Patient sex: F
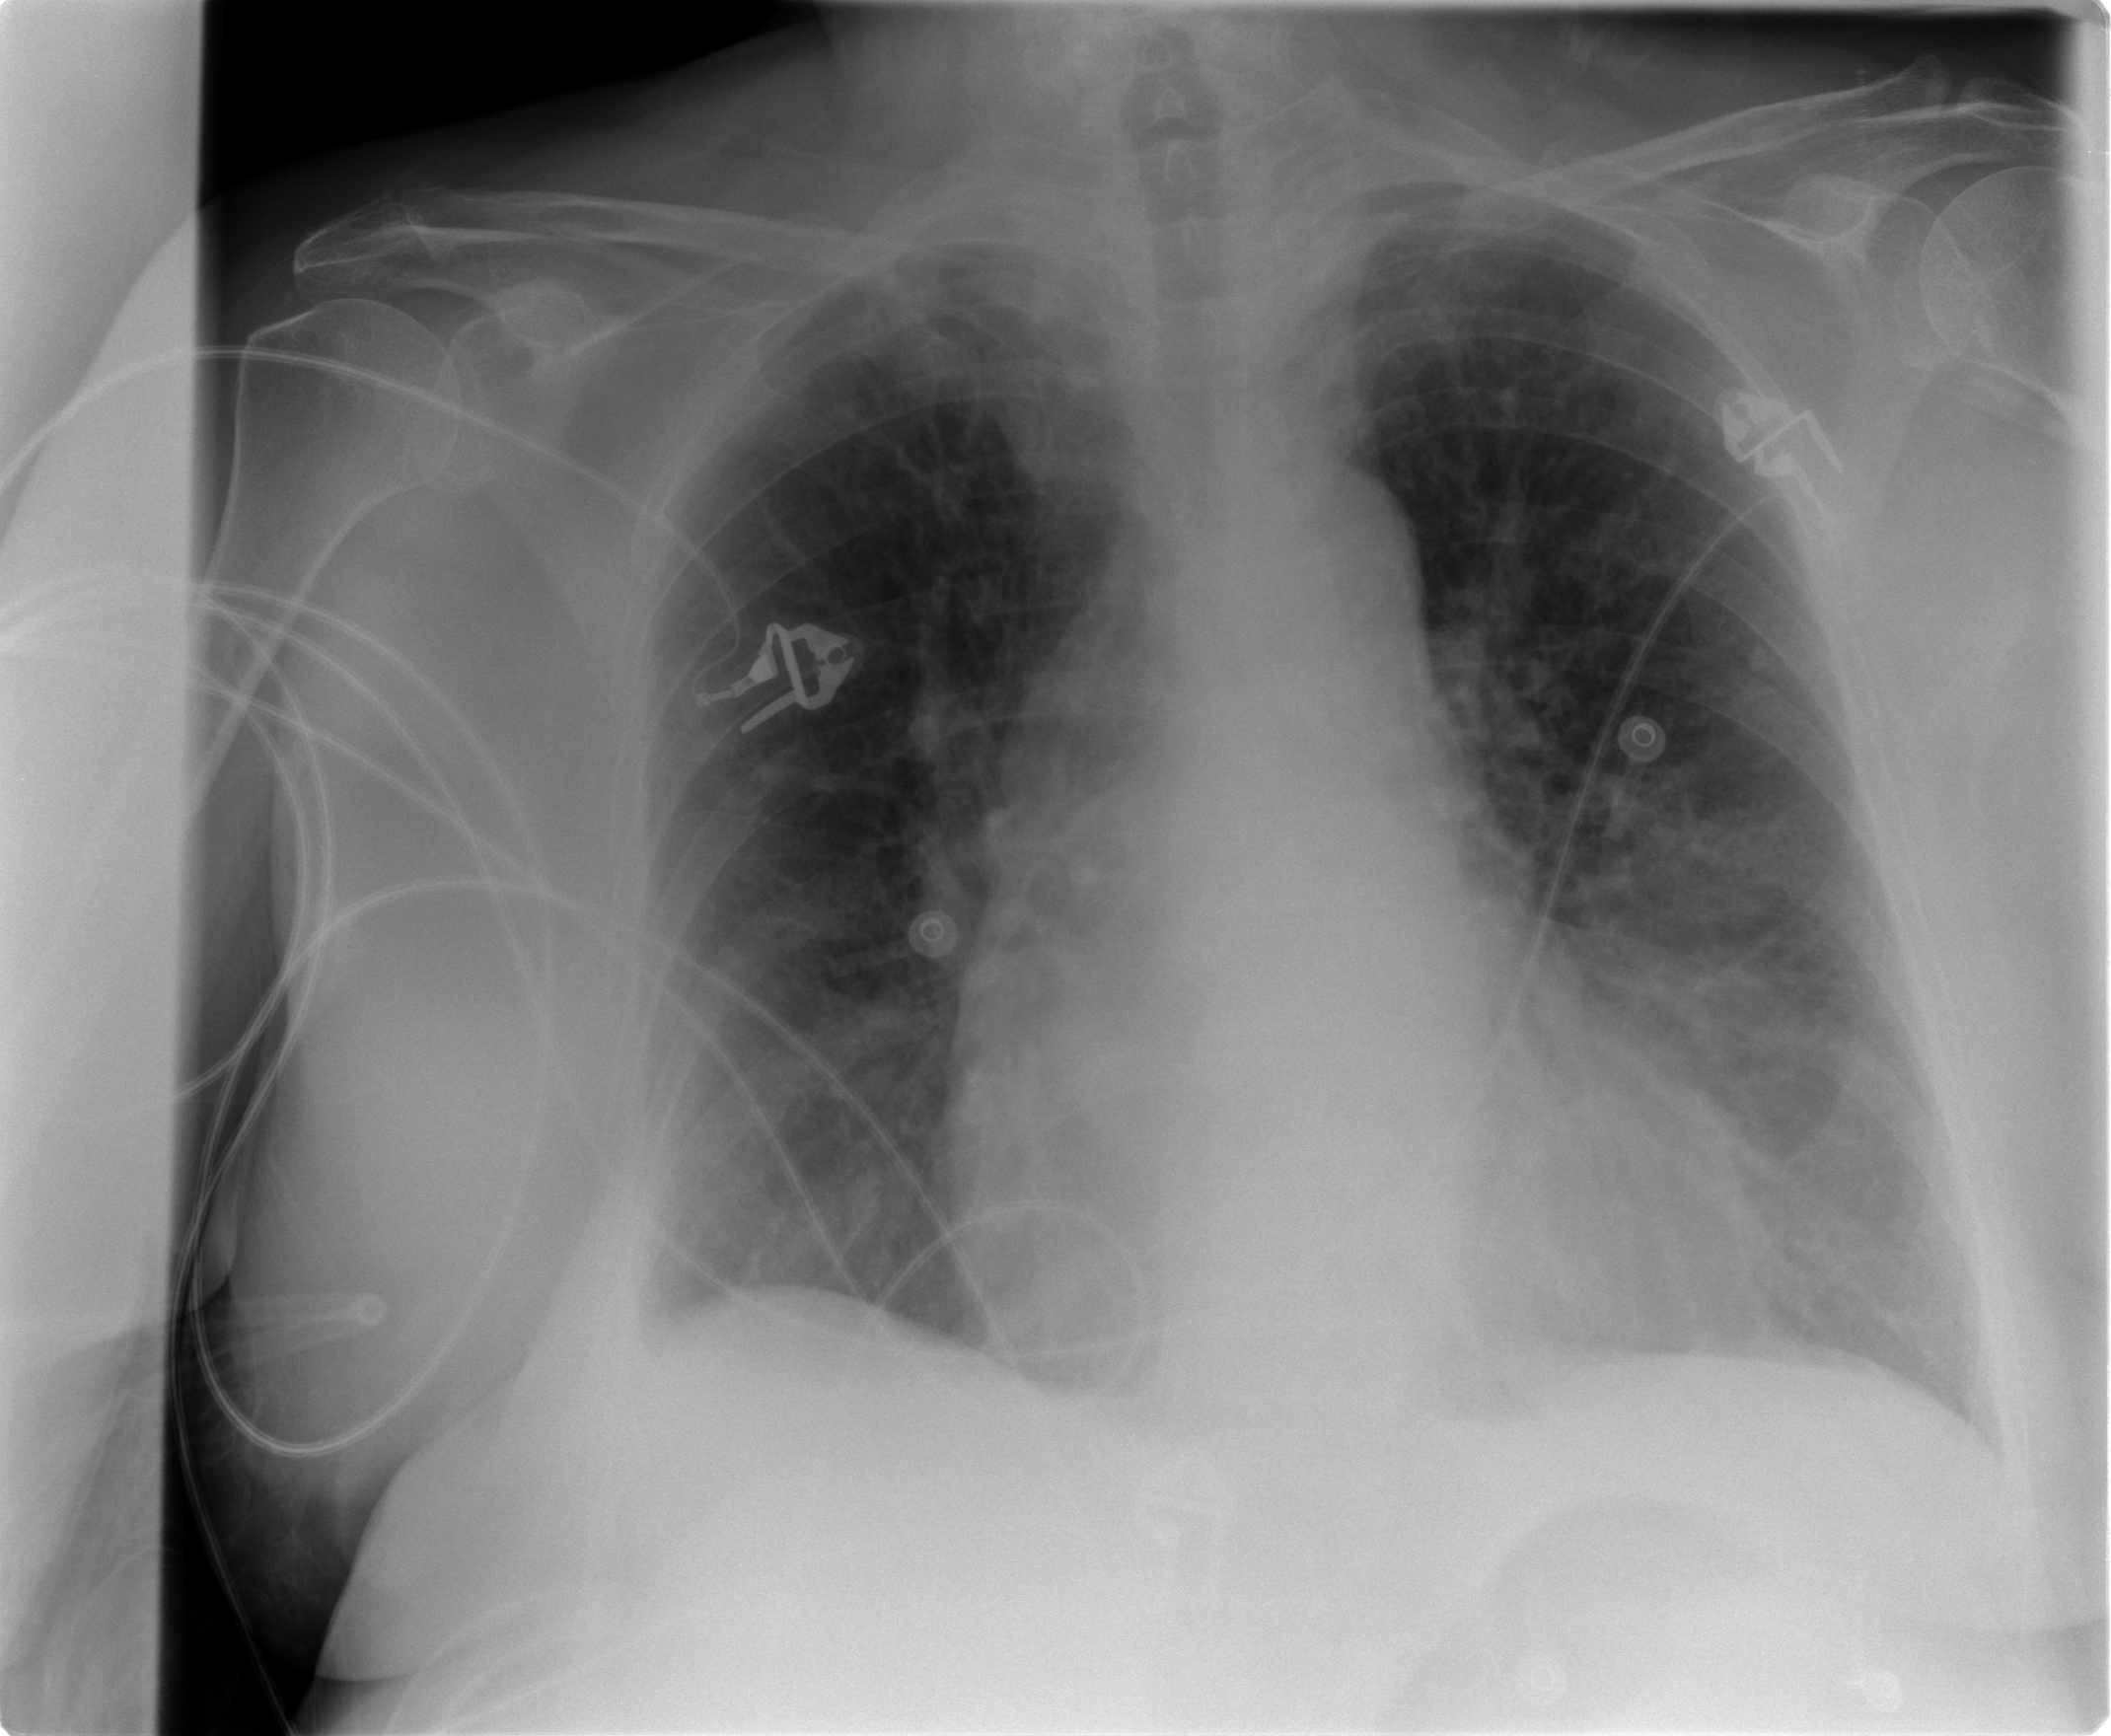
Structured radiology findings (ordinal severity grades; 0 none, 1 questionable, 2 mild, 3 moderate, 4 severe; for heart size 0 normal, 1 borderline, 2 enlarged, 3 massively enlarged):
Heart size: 2
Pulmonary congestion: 2
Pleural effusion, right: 0
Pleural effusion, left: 0
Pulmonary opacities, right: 0
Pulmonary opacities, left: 0
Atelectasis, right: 0
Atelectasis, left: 0